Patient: sex F, age 26
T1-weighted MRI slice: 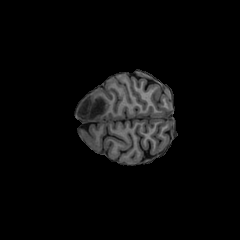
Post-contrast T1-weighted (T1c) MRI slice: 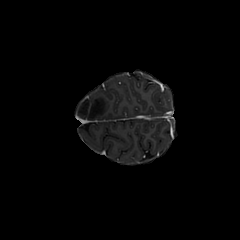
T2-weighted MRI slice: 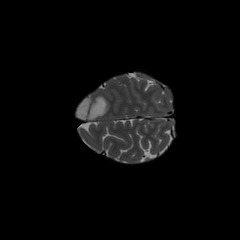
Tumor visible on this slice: yes
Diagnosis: Astrocytoma, IDH-mutant
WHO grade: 3